This grayscale texture is a bearing vibration snapshot reshaped row-by-row into a square image. Classify the bearing condition as one of: normal, inner_race, outer_race, ball.
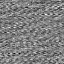
Answer: normal